Question: I'm using SQL Server 2008 With this table :

and i have the following query :
'''
SELECT caller, called, SUM(duration) as duration,
dateadd(DAY,0, datediff(day,0, time))as Batch2 ,
CONVERT(VARCHAR(8), time, 4) AS Batch
FROM Calls oc
WHERE caller='somevalue'
GROUP BY called, dateadd(DAY,0, datediff(day,0, time)),
CONVERT(VARCHAR(8), time, 4),
caller
ORDER BY duration DESC,called
'''
Now i want to order the query by the amount of rows in the query that contain the same called value, meaning first results will be the called that appeared in most days.
Now the closest i got was using :
'''
order by (select count(called) from Calls where called=oc.called ),
duration DESC,
called
'''
But this returns all the appearnces of called in general and not grouped by as my initial query distincts values.
And i can't use 'OVER()' as that will just return the number of rows in general.
This is an example of the output i have for now :
'''
callervalue somecalledvalue <PHONE>-21 00:00:00.000 21.11.12
callervalue somecalledvalue <PHONE>-20 00:00:00.000 20.11.12
callervalue somecalledvalue <PHONE>-22 00:00:00.000 22.11.12
'''
How can i achive this?
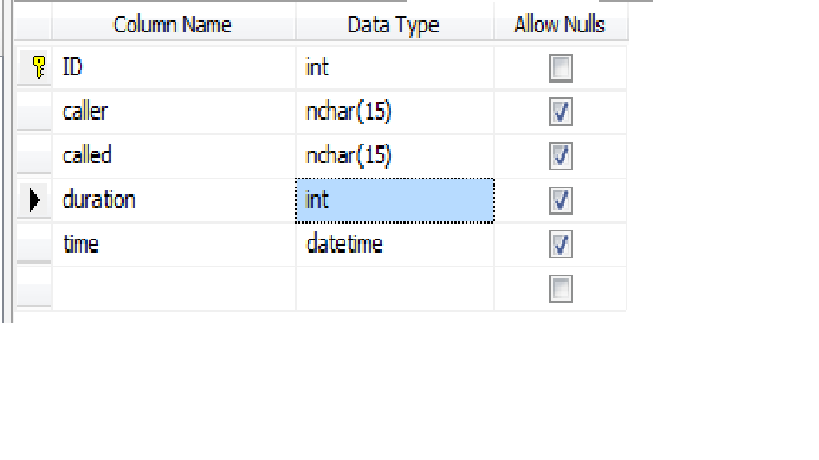
Answer: The answer was posted by Chris Bednarski as a comment :
> try COUNT(called) OVER (PARTITION BY called)
Which did the trick.